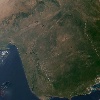
Label: land